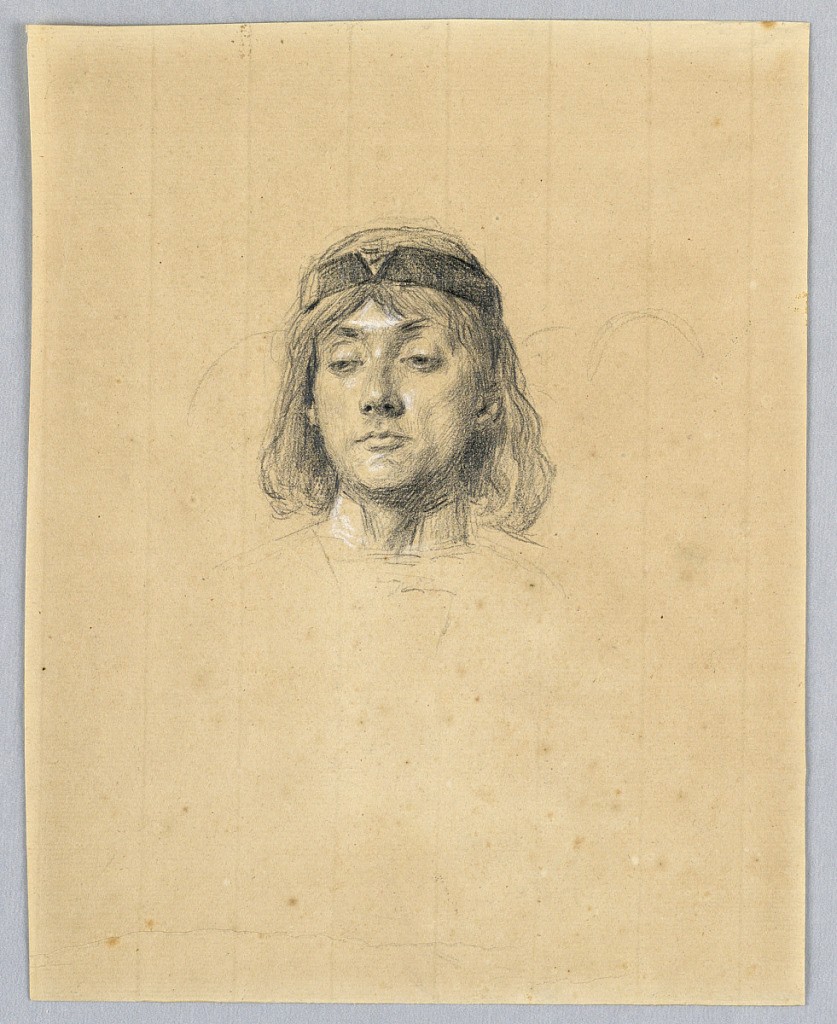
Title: Portrait of a Man
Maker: Raimundo de Madrazo, Spanish, 1841–1920
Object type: Drawing
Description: Portrait of a man, facing frontally, wearing a cap. Depicted from the neck upwards.